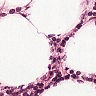
Metastatic tissue present: no